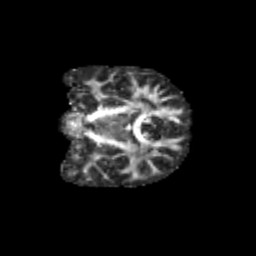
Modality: FA
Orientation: coronal
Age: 11
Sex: female
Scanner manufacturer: siemens
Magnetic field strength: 3 T
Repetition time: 3.8 s
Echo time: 0.07 s